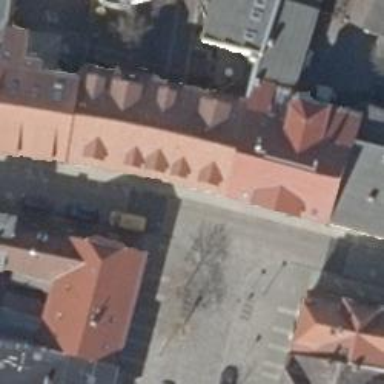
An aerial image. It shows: Building.